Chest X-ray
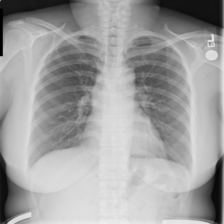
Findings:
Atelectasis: negative
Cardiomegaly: negative
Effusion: negative
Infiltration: negative
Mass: negative
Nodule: negative
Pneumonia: negative
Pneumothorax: negative
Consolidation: negative
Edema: negative
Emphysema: negative
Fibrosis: negative
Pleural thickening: negative
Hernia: negative